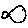
Label: fish